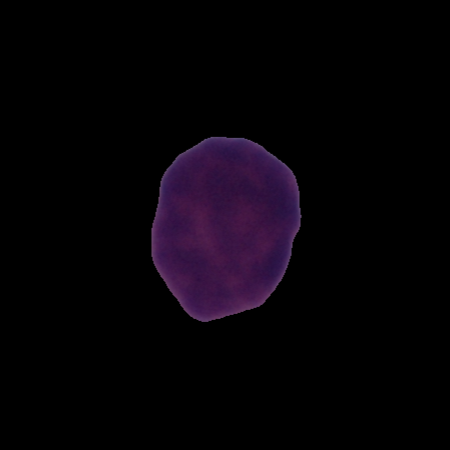
Label: healthy